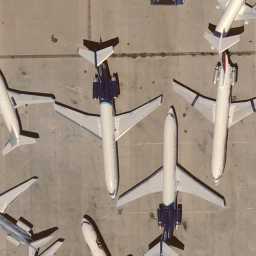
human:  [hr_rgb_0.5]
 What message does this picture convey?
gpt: airplane